Question: I am trying to use DateTime.ParseExact on a timestamp that uses the format 'M/d/yyyy HH:mm:ss:fff' and the compiler is telling me that this is not going to happen.
An example of my timestamp is:
'3/26/2013 14:37:05:553'
...and an example of my code is, where _CultureInfo is en-us.
'DateTime someDateTime = DateTime.ParseExact("3/26/2013 14:37:05:553","M/d/yyyy HH:mm:ss:fff", _CultureInfo.DateTimeFormat);'
See below image of what's going on... am I missing something?

I've tried a couple more things with still no luck:
- ':fff''.fff'- '_CultureInfo.DateTimeFormat''System.Globalization.CultureInfo.InvariantCulture''d''dd'
Below is something you can throw into a Console and run to see exactly how this is behaving on my end.
'''
class Program
{
static void Main(string[] args)
{
CsvImporter importer = new CsvImporter();
DateTime readtime = importer.Parse(@"""3/26/2013 14:37:07:238,00:00:01.<PHONE>,23.138,23.488,23.175""");
Console.WriteLine(readtime.ToString());
}
}
class CsvImporter
{
public Char[] _SeparatorChars = new Char[] { ',' };
public DateTime Parse(string text)
{
System.Globalization.CultureInfo _CultureInfo = System.Globalization.CultureInfo.CurrentCulture;
string txt = text.Replace('"', ' ');
string[] columns = txt.Split(_SeparatorChars);
return DateTime.ParseExact(columns[0], "M/dd/yyyy HH:mm:ss:fff", _CultureInfo.DateTimeFormat);
//return DateTime.ParseExact(columns[0], "M/dd/yyyy HH:mm:ss.fff", System.Globalization.CultureInfo.InvariantCulture);
}
}
'''
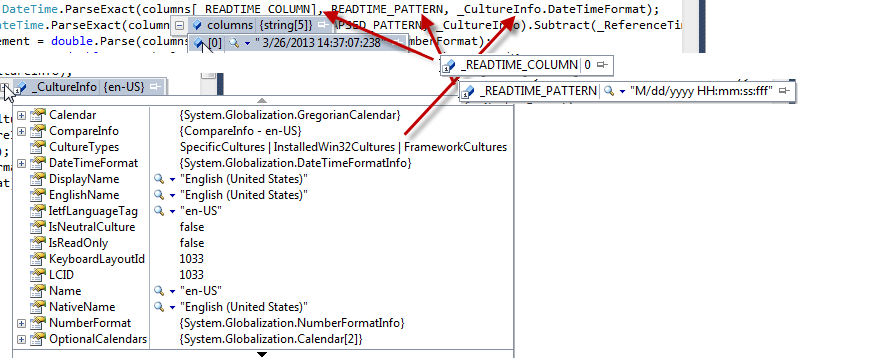
Answer: The issue is with 'string txt = text.Replace('"', ' ');'
This is turning 'column[0]' into '[space]3/26/2013 14:37:05:553' instead of '3/26/2013 14:37:05:553' like I'd expect.
Changing this line to 'string txt = text.Replace(@"""", "");' solves the problem.